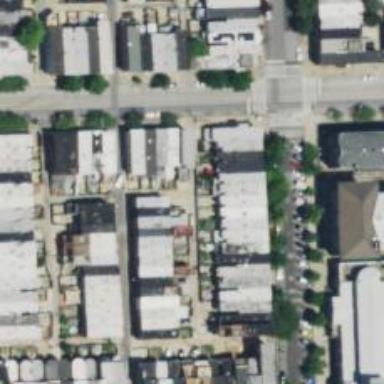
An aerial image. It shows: Alley classified as service road.